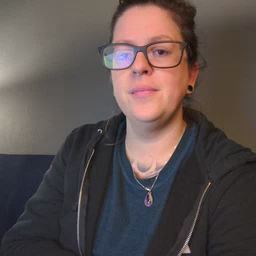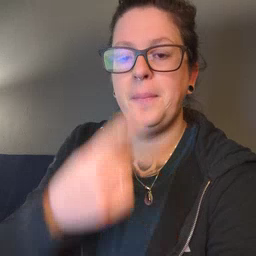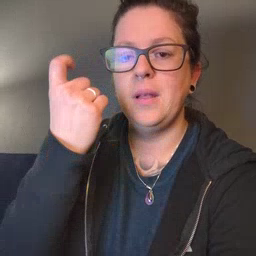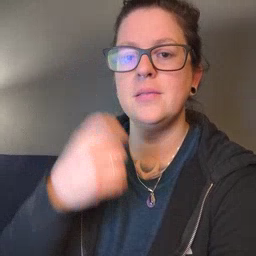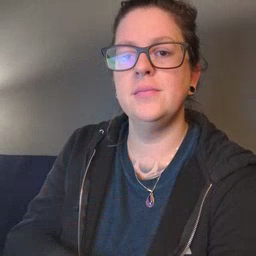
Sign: because